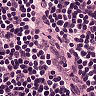
Metastatic tissue present: no